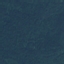
Label: Forest